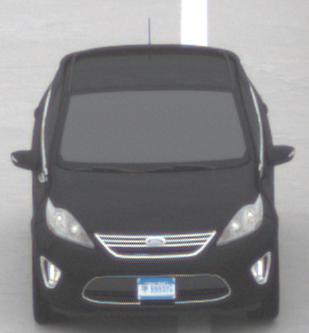
Make: Ford
Model: Fiesta
Detailed model: ’09 Sedan (seventh series)
Model produced from: 2010
Model produced until: 2017
Doors: 4
Color: black
Road condition: dry road
Daytime: midday
Contrast: low contrast